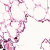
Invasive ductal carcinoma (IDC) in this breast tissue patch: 0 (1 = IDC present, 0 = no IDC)